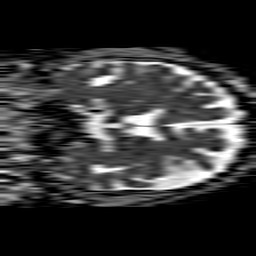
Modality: ADC
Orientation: coronal
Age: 60
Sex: male
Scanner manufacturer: philips
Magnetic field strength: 1.5 T
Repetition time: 4.6 s
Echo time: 0.08631 s